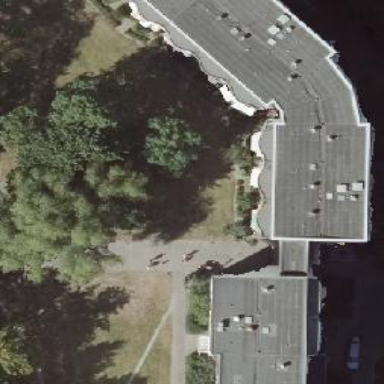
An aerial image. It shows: Asphalt footway.